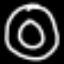
Label: donut